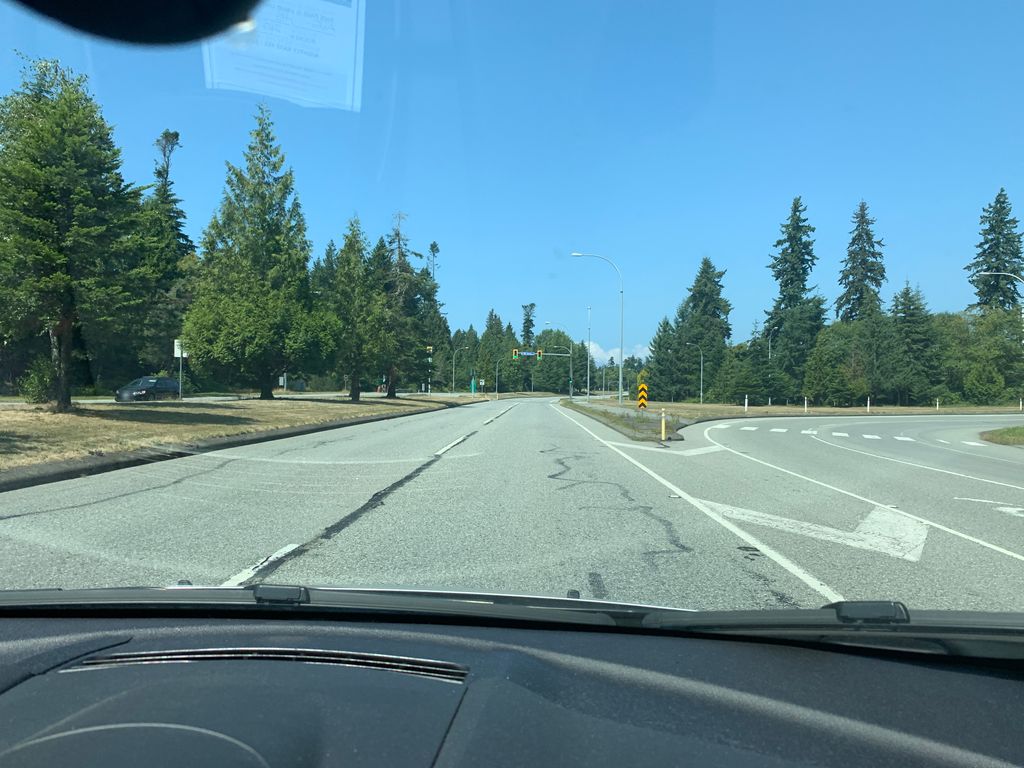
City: vancouver